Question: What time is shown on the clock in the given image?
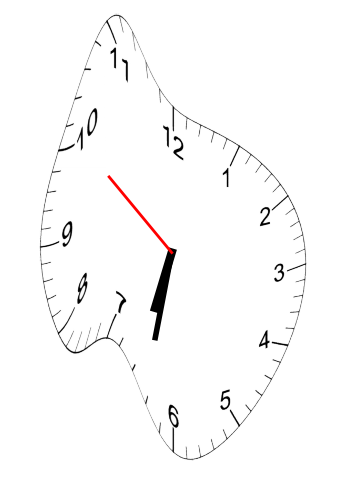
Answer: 06:31:51